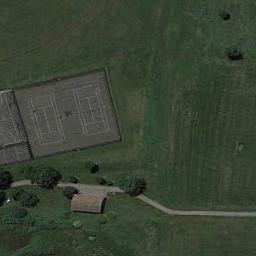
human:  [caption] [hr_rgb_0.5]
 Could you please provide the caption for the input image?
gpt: The tennis courts are surrounded by grass .

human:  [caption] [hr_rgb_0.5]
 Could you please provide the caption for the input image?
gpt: The tennis court is on the grass next to some trees .

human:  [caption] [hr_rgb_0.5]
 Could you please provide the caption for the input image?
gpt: Several tennis courts of different sizes are nested in the picture .

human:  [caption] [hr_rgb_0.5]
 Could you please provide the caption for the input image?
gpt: Tennis court is built on the lawn .

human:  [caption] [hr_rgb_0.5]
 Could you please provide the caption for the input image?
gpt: The tennis court is on a green meadow .